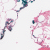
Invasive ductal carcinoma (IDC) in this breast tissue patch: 0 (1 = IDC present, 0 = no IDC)